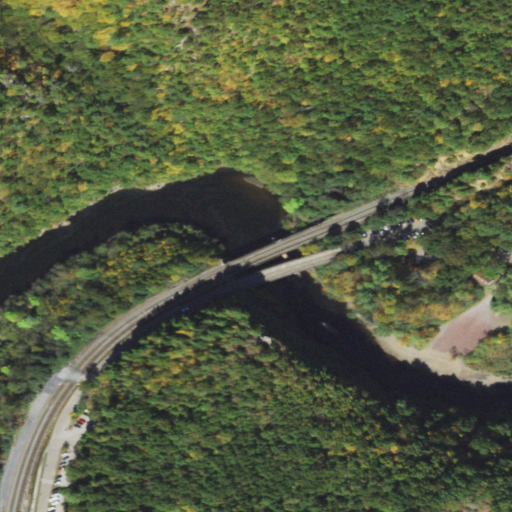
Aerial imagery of valley in Pennsylvania named Glen Onoko containing deciduous forest, mixed forest, open water, open development, low intensity development, and medium intensity development